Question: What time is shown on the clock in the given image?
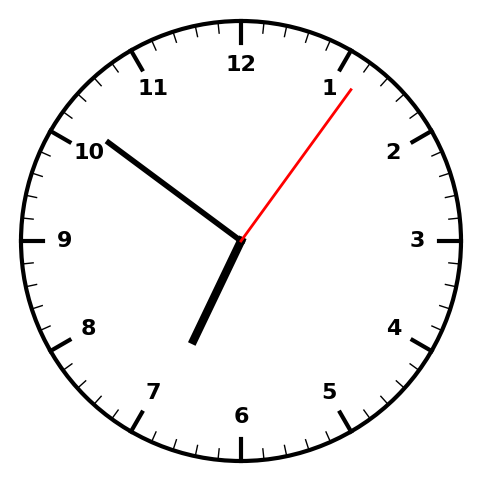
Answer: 06:51:06